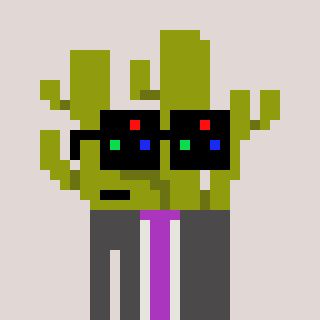
a pixel art character with square black sunglasses, a cactus-shaped head and a grayscale-colored body on a warm background